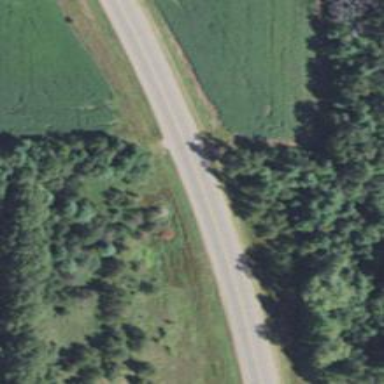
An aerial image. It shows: Primary highway.